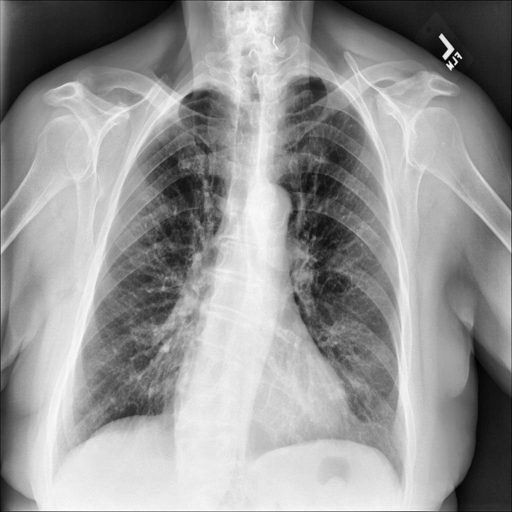
Finding: NORMAL